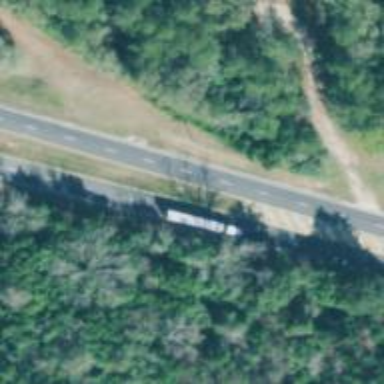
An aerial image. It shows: Expressway with asphalt surface classified as trunk highway.